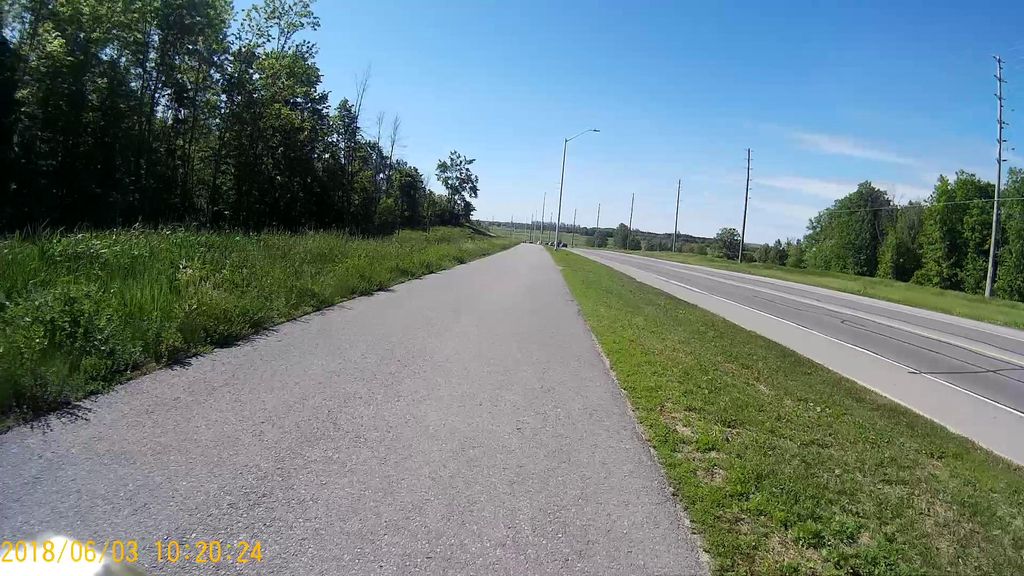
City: ottawa-gatineau